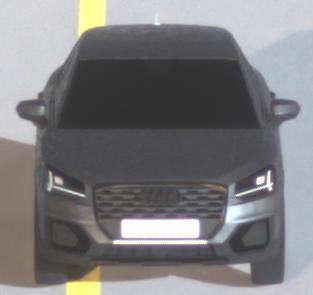
Make: Audi
Model: Q2
Model produced from: 2016
Model produced until: 2020
Doors: 5
Color: gray
Road condition: dry road
Daytime: night
Contrast: high contrast